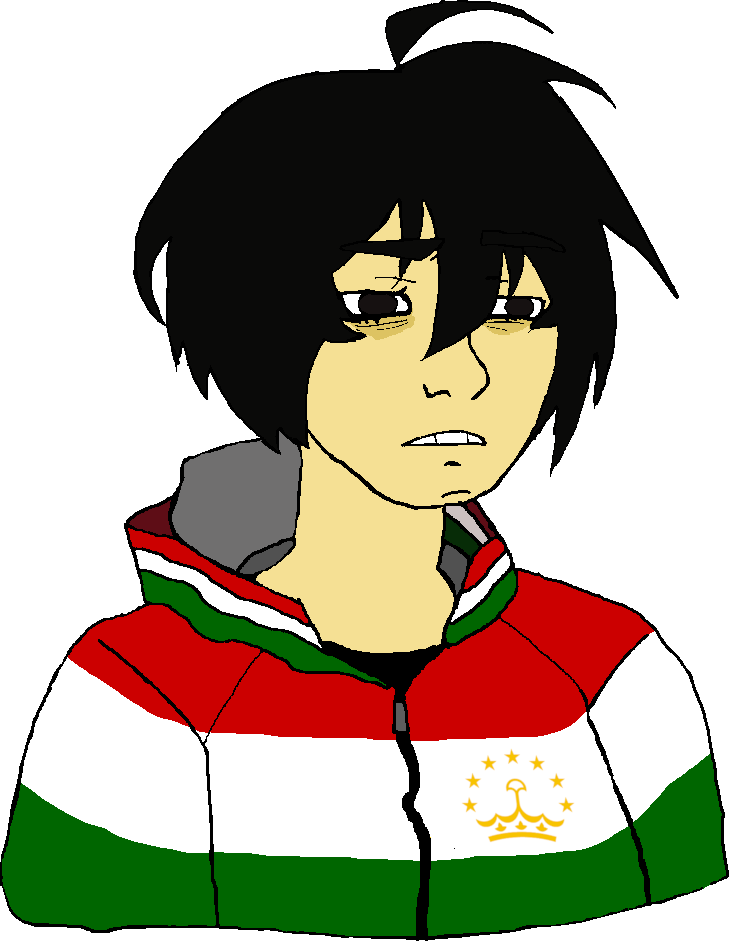
Label: 5_Twinkjak